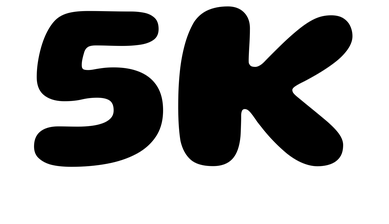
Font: Gluten_Bold